Field crop: maize
Growth stage: 2
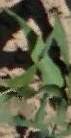
Species: maize